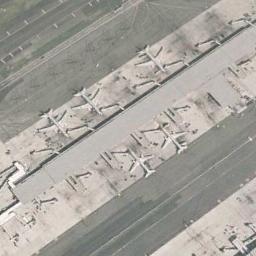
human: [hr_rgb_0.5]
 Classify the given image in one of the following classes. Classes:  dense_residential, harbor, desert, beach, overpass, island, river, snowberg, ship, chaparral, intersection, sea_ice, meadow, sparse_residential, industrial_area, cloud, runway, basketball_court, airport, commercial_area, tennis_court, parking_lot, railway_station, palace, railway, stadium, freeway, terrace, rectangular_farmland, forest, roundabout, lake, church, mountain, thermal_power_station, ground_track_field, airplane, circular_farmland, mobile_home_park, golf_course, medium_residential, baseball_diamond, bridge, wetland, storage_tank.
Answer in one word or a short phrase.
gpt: airplane